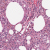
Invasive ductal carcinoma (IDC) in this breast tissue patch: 0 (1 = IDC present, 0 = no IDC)